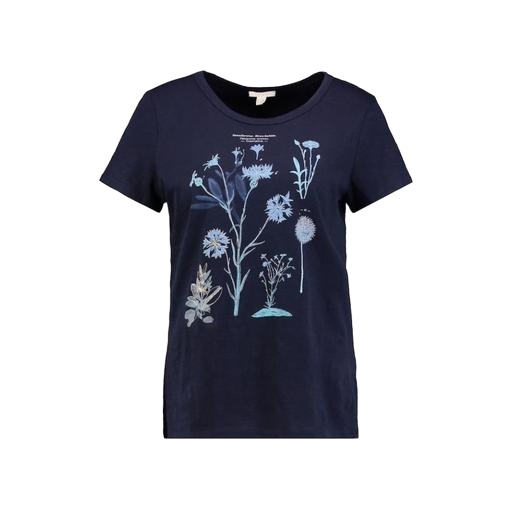
blue horticultural print t-shirt, blue printed t-shirt, blue printed contrast t-shirt only macy, white background